Question: I'm trying to create a simple redirection that all my request for 'user/55' will be redirected to
'folder2/index2.html'
I'm doing on the tests on localhost running wamp.
My project hierarchy is:

I defined '.htaccess' like that:
'''
Options +FollowSymLinks
RewriteEngine On
RewriteBase /
RewriteRule ^users/55 folder2/index2.html [R=301,L]
'''
My main page is 'index1.html' and it looks like that:
'''
<!DOCTYPE html>
<html>
<head>
<title></title>
</head>
<body>
<h1>Index1 page</h1>
<a href="users/55">go to second page</a>
</body>
</html>
'''
When I pressed the link there is no redirection instead I get the error:
'The requested URL /redirect/folder1/users/ was not found on this server.'
I enabled mod_rewrite on Apache server and I see not errors in the logs.
What am I doing wrong I try to follow a simple guide and it is not working.
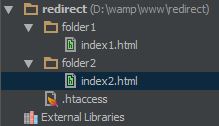
Answer: I think this is just because the url in your anchor tag is a relative url.
'''
<a href="users/55">go to second page</a>
'''
The above will link to '/redirect/folder1/users/'
If you want to link to '/redirect/users' you can try
'''
<a href="/redirect/users/55">go to second page</a>
'''